Here is the time-frequency representation (spectrogram) of a rolling-element bearing's vibration measurement. What is the most likely bearing condition (normal, inner_race, outer_race, ball)?
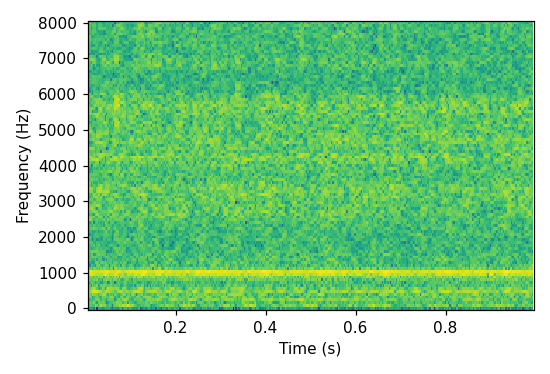
Answer: normal